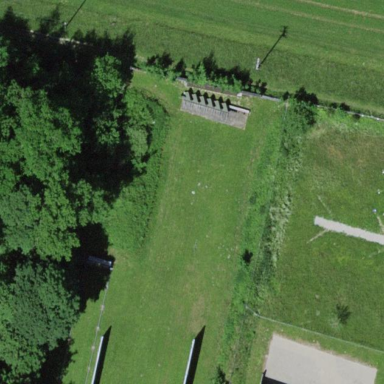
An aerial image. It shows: Shooting range located on pitch meant for leisure land activities.